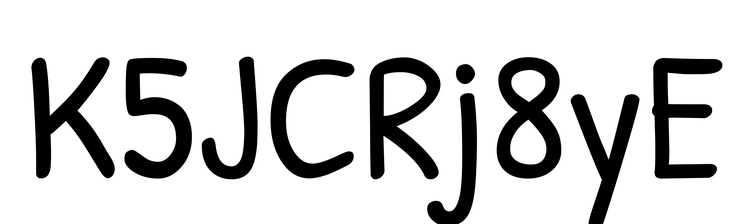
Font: PatrickHand-Regular